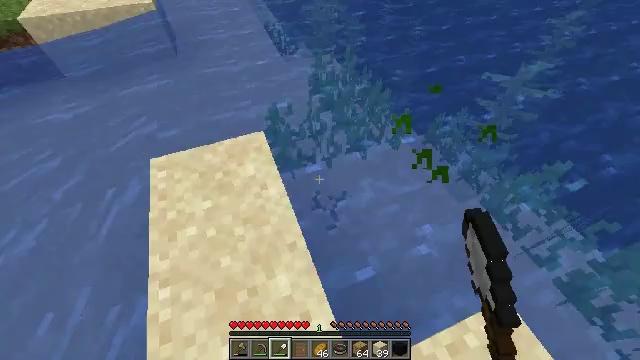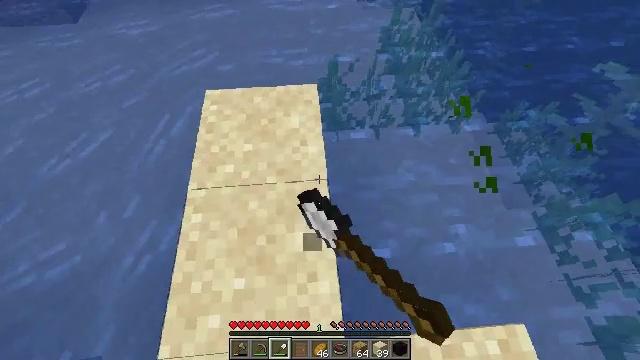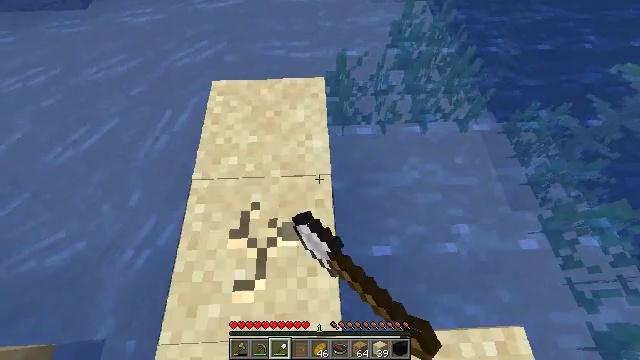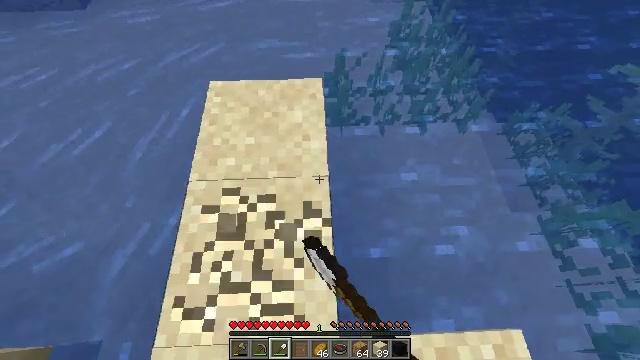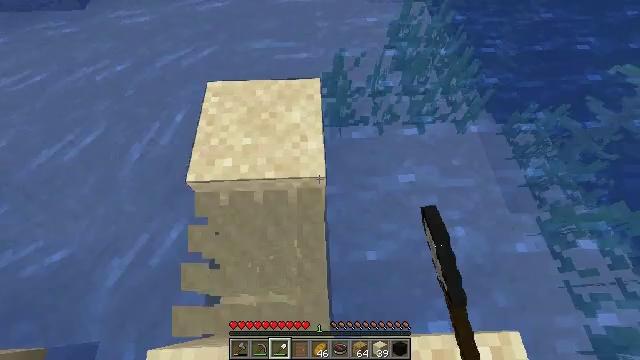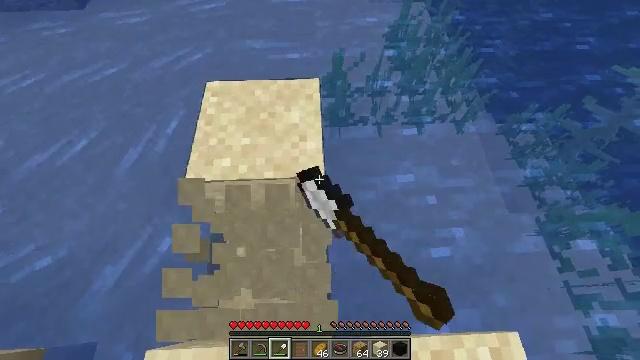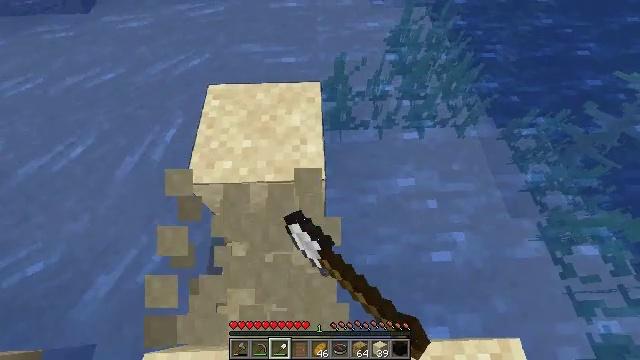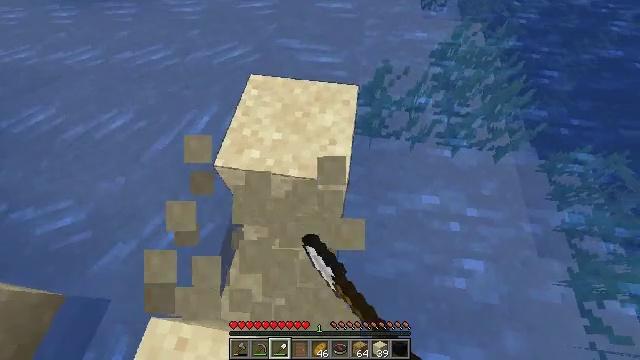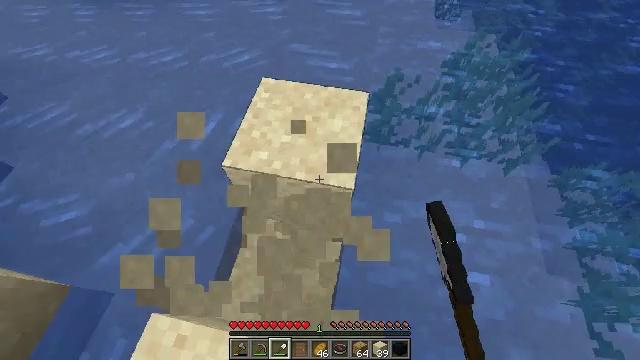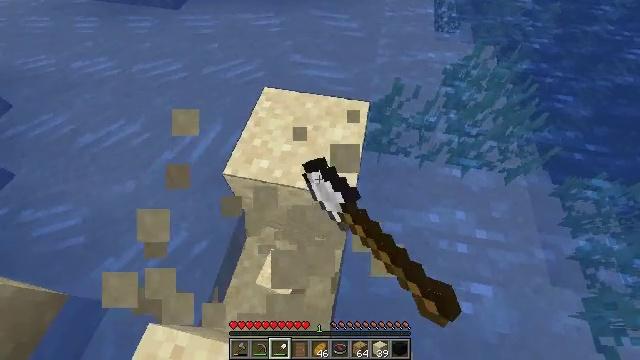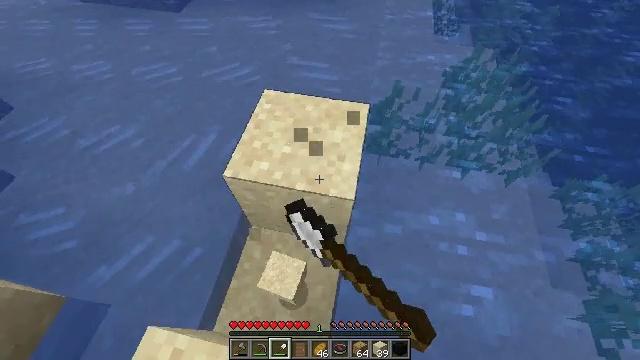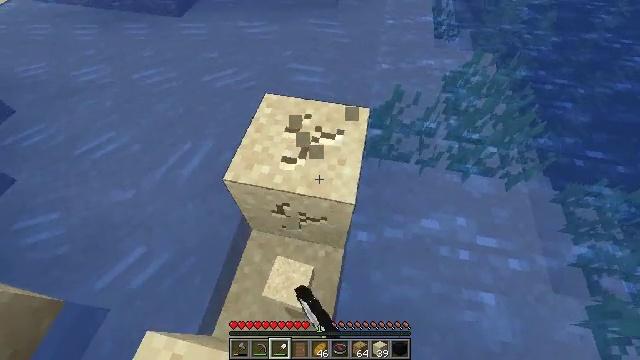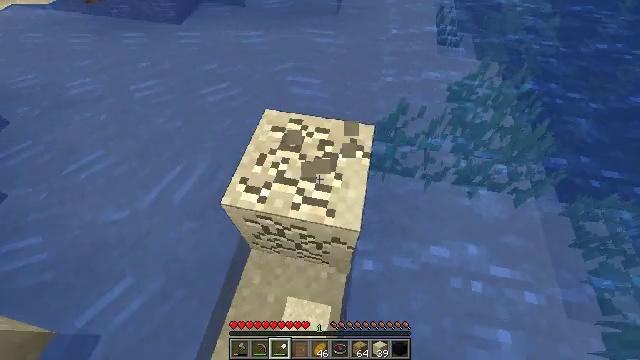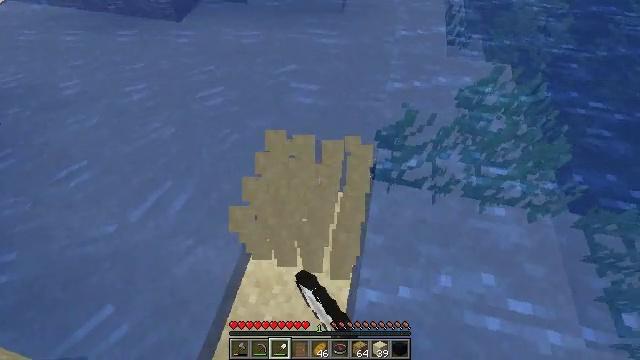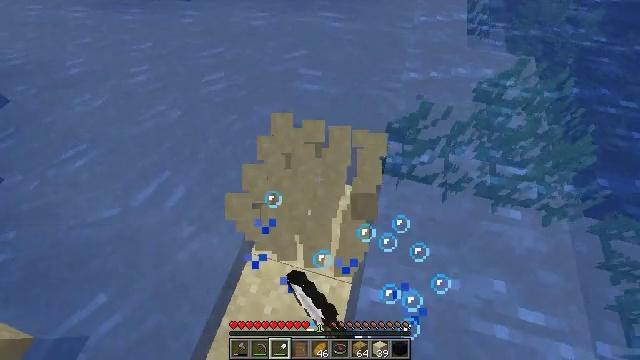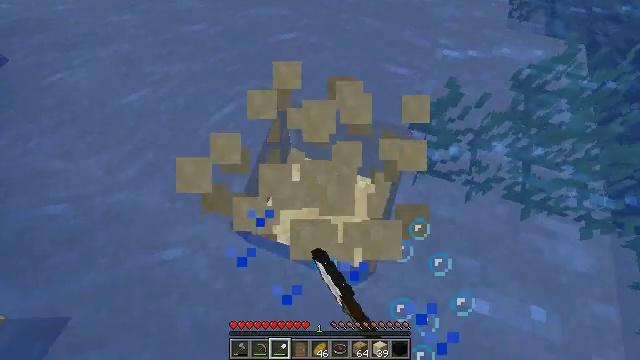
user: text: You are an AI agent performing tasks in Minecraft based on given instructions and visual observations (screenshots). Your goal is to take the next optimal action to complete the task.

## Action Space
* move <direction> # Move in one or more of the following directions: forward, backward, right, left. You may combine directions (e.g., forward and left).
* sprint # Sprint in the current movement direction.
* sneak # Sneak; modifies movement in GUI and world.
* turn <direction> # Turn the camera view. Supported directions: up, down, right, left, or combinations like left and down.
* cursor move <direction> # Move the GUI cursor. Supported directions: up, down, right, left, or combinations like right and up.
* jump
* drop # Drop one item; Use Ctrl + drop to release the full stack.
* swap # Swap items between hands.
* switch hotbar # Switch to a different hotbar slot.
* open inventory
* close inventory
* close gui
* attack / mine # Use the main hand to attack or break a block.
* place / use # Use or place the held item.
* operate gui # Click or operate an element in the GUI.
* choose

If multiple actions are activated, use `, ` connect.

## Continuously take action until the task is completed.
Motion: motion action
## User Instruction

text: Dig up some sand.
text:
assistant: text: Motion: turn left and down, attack / mine
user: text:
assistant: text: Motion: turn left and down, attack / mine
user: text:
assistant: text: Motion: attack / mine
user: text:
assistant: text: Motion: attack / mine
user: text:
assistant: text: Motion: attack / mine
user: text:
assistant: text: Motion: attack / mine
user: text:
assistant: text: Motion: turn left, attack / mine
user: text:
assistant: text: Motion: turn left and up, attack / mine
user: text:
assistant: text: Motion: turn up, attack / mine
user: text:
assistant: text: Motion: attack / mine
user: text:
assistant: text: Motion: move forward, attack / mine
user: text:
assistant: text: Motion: move forward, attack / mine
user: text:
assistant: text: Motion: move forward, attack / mine
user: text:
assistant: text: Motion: move forward, turn left and down, attack / mine
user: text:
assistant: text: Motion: move forward, turn left and down, attack / mine
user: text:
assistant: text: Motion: move forward, turn left and down, attack / mine
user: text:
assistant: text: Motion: move forward, turn left and down, attack / mine
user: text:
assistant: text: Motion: move forward, turn left, attack / mine
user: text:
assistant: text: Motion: move forward, attack / mine
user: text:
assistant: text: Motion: move forward, attack / mine
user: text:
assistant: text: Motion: move forward, turn left and up, attack / mine
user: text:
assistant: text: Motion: move forward, turn left and up, attack / mine
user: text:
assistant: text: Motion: move forward, turn left and up, attack / mine
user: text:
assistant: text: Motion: move forward, turn left and up, attack / mine
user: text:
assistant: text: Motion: move forward, turn left and up, attack / mine
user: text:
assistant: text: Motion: move forward, attack / mine
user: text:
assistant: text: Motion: move forward, attack / mine
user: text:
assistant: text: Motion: move forward, sprint, turn right, attack / mine
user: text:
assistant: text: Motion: move forward, sprint, attack / mine
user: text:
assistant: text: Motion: move forward, sprint, turn left, attack / mine